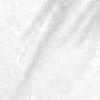
Label: change